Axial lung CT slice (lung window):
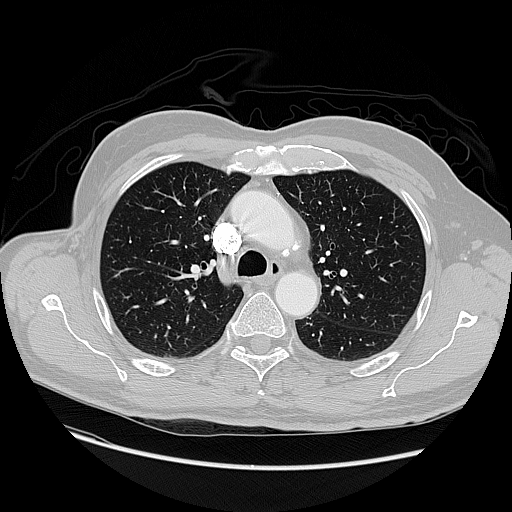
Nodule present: no